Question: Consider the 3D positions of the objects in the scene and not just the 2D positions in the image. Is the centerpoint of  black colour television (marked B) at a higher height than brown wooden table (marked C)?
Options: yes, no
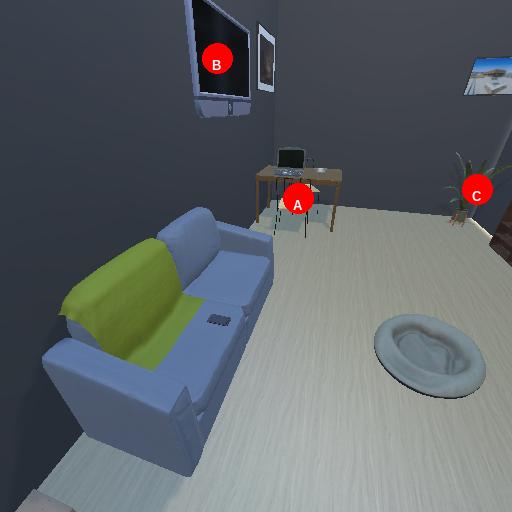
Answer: yes